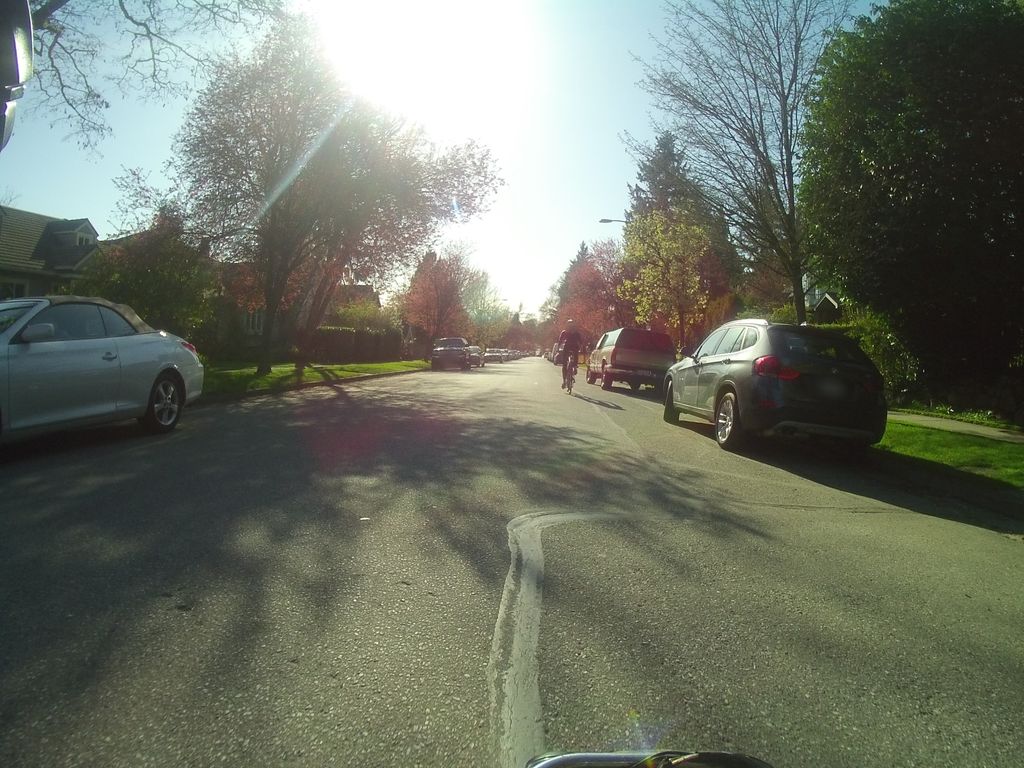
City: vancouver